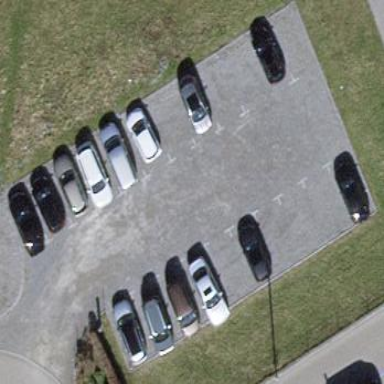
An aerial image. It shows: Parking area with surface.